Question: When the like button gets clicked on our page the share modal gets hidden below the page in Chrome.
It shows the errors: "Unsafe Javascript attempt to access frame with URL" but I don't think this is related because I've seen the same errors on other sites and it still works for them.

Our site runs over HTTPS (not sure if this matters) and the the code is pretty much a direct copy paste from Facebook:
'''
<div class="fb-like" data-href="http://www.facebook.com/Coinbase" data-send="false" data-layout="button_count" data-width="85" data-show-faces="false"></div>
<div id="fb-root"></div>
<script>(function(d, s, id) {
var js, fjs = d.getElementsByTagName(s)[0];
if (d.getElementById(id)) return;
js = d.createElement(s); js.id = id;
js.src = "//connect.facebook.net/en_US/all.js#xfbml=1&appId=154072648063392";
fjs.parentNode.insertBefore(js, fjs);
}(document, 'script', 'facebook-jssdk'));</script>
'''
Any ideas? Thanks!
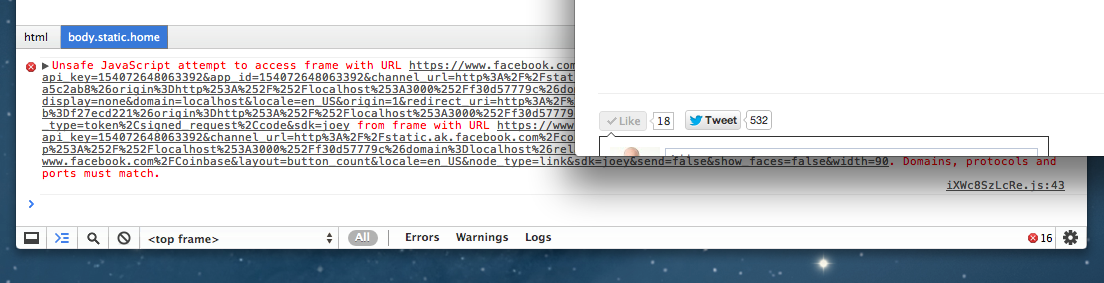
Answer: I'm not sure if you provided enough info, but the general solution to this type of problem is to move the like button up in the page.
update: add clearfix to the container of the like element.